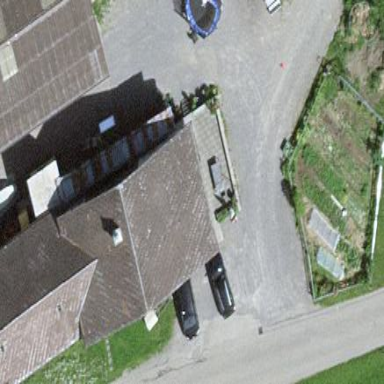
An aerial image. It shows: Farm building with gabled roof.